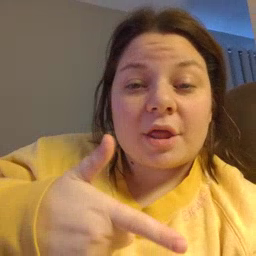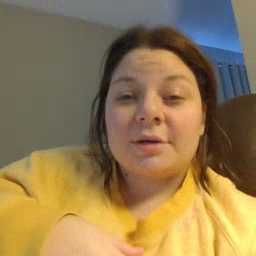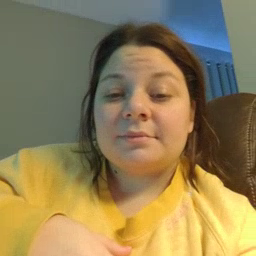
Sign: brother